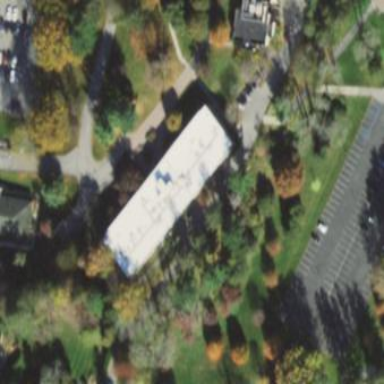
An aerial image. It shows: College building.